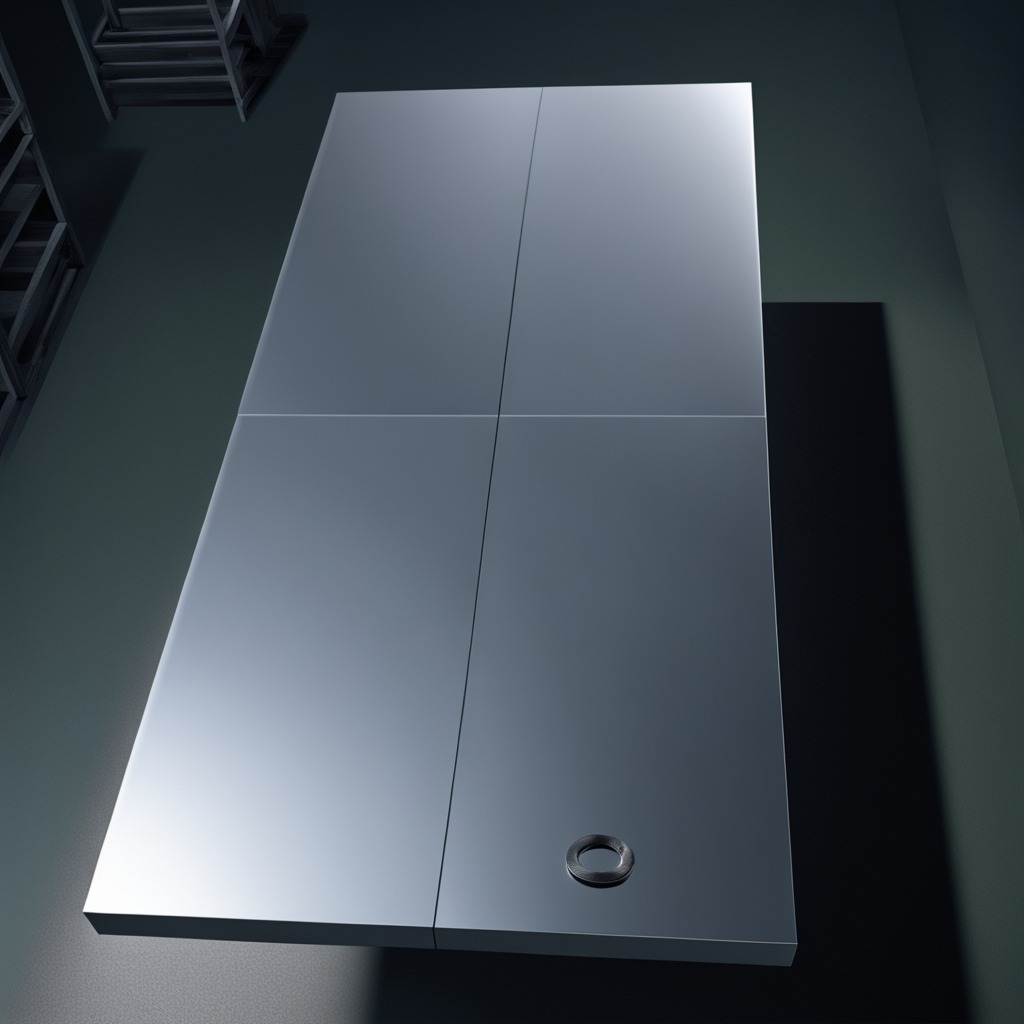
A flat metal washer is lying on the tabletop in the basement.